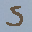
Label: 5